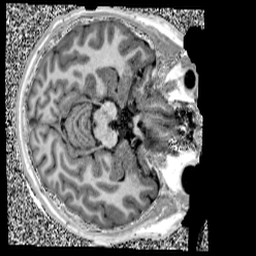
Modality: UNIT1
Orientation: axial
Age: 13
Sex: male
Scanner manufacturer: siemens
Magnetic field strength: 3 T
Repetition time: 4 s
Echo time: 0.00299 s